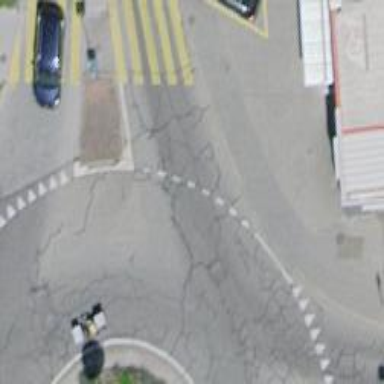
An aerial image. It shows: Tertiary road with asphalt surface leading to roundabout junction.